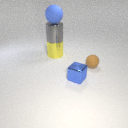
small blue metal cube to the left of small brown rubber sphere